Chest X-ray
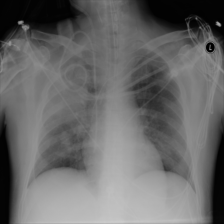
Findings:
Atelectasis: negative
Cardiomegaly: negative
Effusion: negative
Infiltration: positive
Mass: negative
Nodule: negative
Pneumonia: negative
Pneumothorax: negative
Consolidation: negative
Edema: negative
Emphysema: negative
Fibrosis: negative
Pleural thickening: negative
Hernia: negative